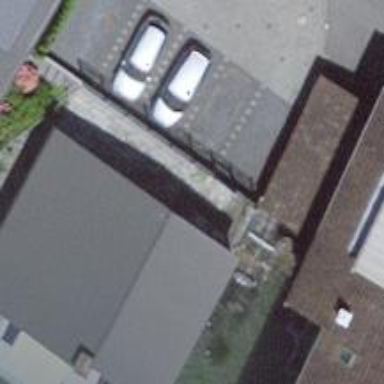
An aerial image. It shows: Residential building.